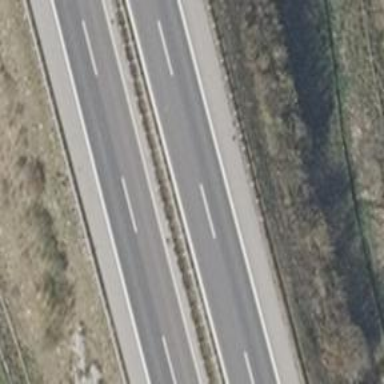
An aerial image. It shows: Asphalt motorway.